Interaction volume radius: 10 \u00c5
Interaction volume height: 10 \u00c5
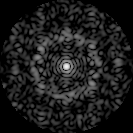
Disorder parameter: 0.8103